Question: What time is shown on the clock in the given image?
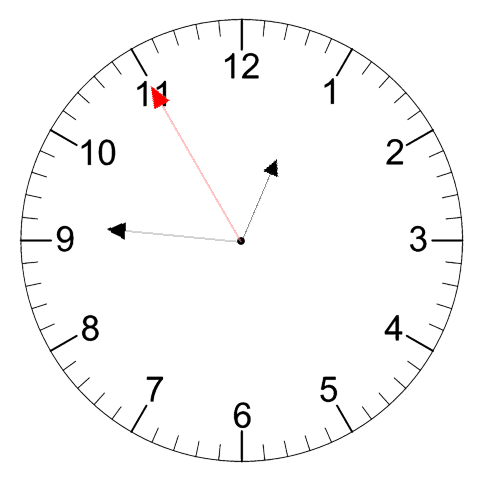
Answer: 12:45:55